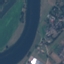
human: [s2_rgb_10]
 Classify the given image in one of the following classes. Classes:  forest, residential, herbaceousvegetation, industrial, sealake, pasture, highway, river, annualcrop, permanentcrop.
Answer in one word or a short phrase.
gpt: River